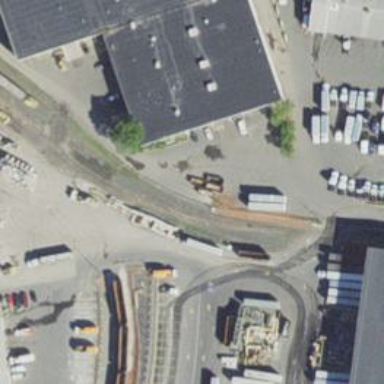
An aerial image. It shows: Railway spur service.